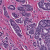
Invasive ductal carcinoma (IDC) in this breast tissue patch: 1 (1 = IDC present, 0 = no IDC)